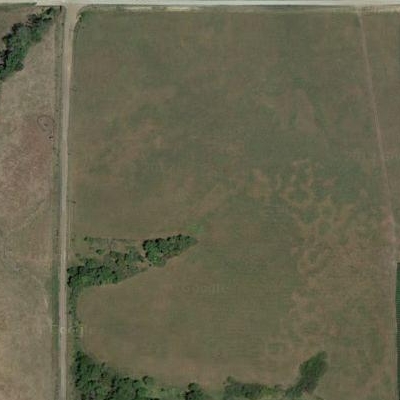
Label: Grass